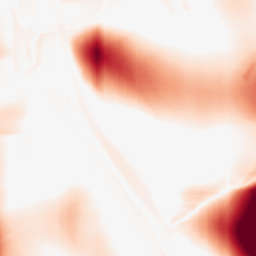
Category: morphological
Decomposition family: rolling_ball
Decomposition parameters: radius: 50
Upsampling method: linear_exact
Upsampling parameters: scale: 2
Upsampling scale: 2